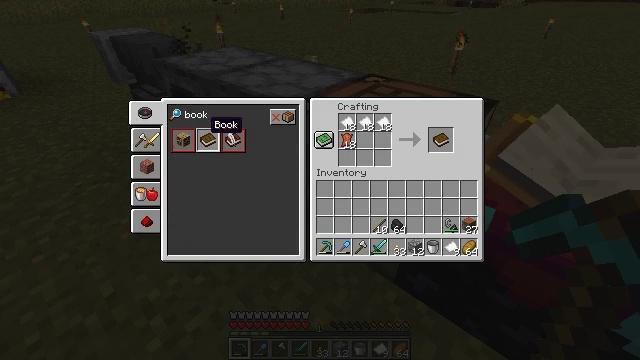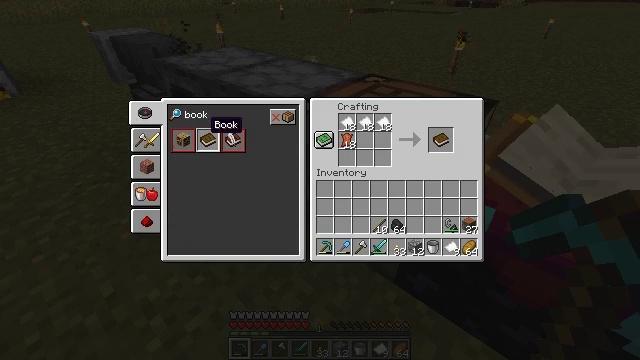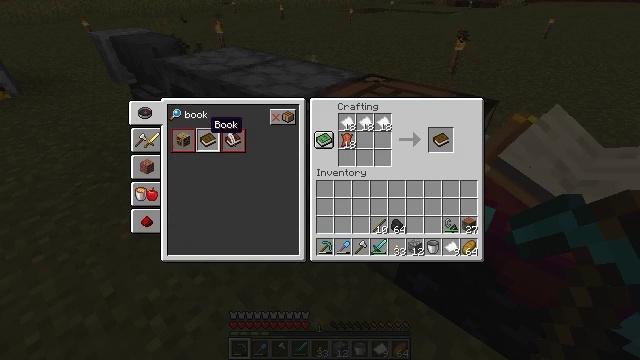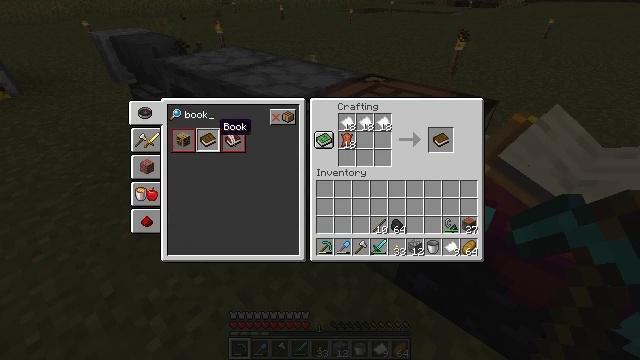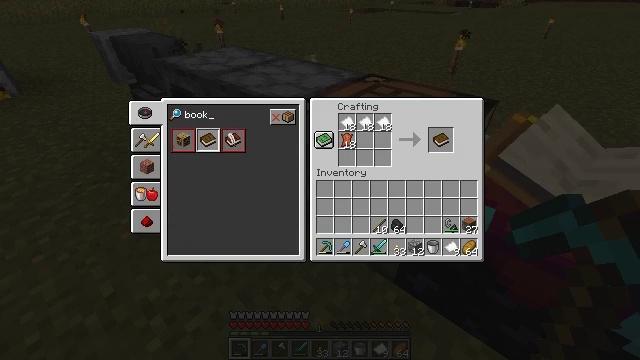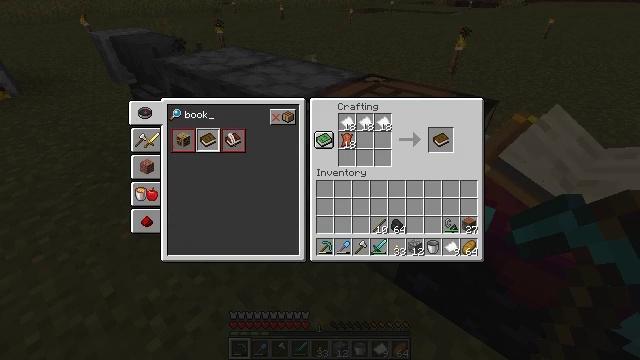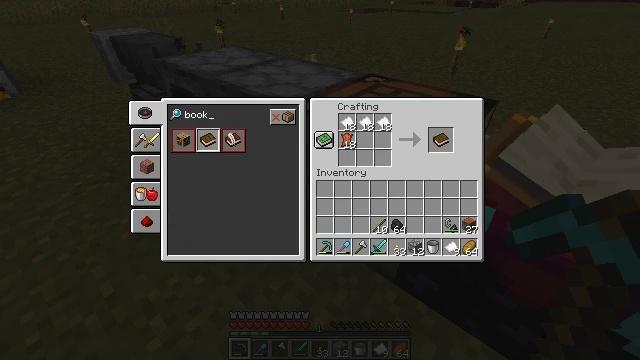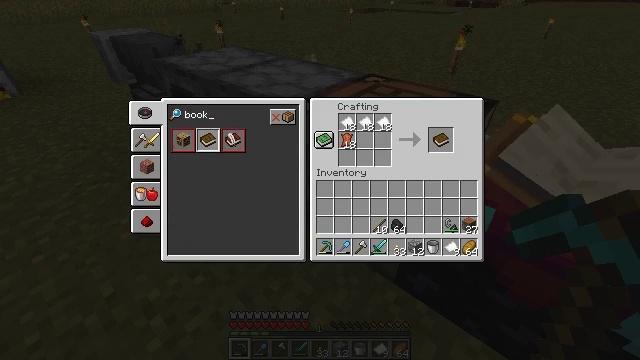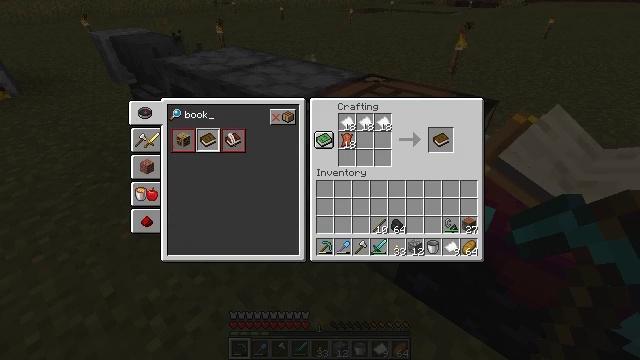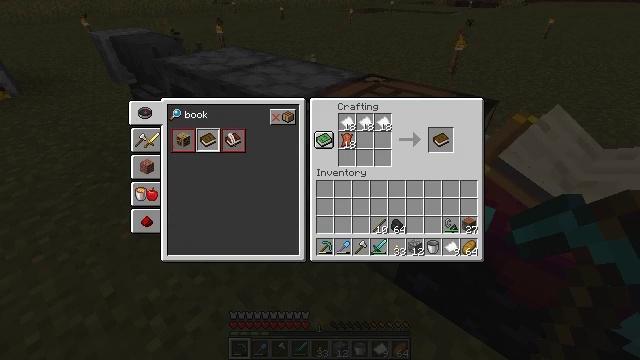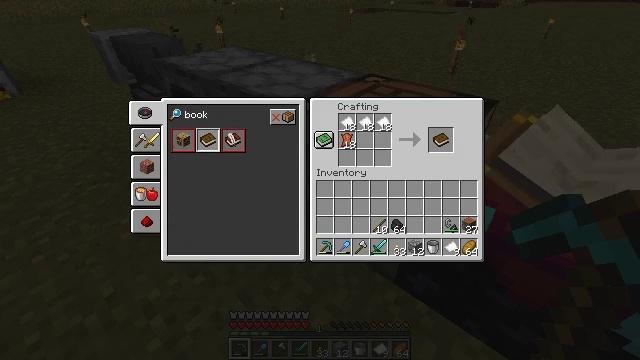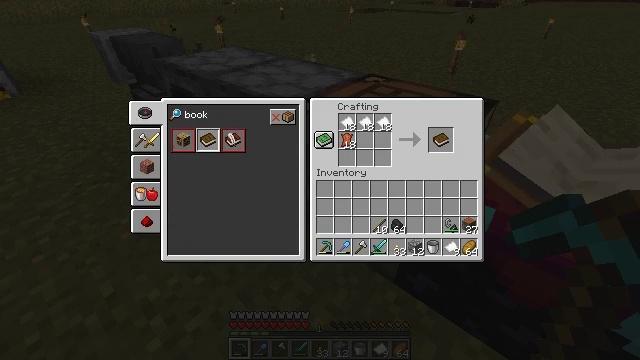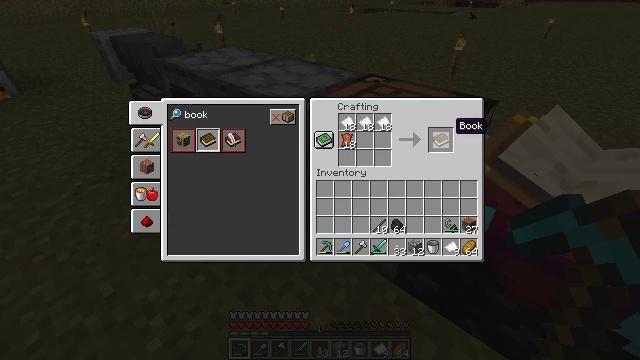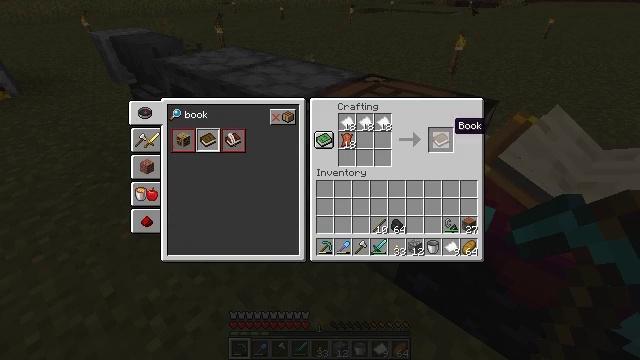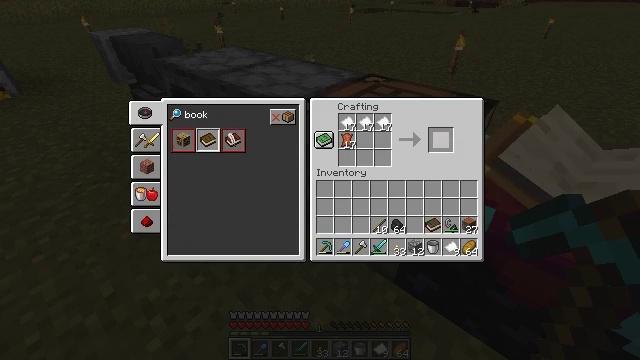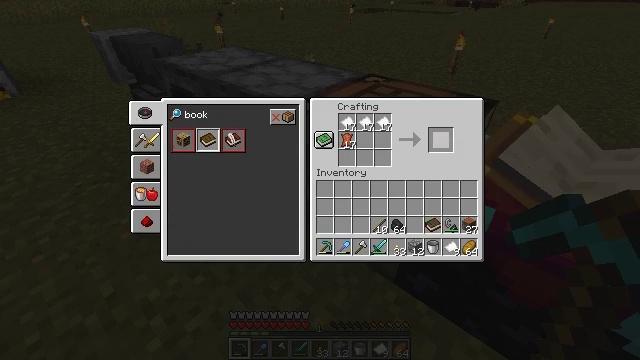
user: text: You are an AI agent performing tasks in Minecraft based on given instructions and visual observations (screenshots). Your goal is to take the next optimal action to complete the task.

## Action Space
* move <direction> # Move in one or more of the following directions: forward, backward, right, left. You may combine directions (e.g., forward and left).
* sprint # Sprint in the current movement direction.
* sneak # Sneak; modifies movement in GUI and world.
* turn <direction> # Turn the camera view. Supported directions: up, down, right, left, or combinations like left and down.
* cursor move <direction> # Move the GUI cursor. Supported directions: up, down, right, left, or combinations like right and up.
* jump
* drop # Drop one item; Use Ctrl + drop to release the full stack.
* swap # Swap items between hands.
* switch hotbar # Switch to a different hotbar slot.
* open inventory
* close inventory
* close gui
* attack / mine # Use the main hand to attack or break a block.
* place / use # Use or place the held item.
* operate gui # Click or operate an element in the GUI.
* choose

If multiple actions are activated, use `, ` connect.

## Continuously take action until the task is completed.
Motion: motion action
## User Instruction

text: Craft a book.
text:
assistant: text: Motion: sneak
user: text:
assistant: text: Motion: sneak
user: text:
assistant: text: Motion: sneak, cursor move right
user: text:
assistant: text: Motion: sneak, cursor move right
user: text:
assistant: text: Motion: sneak, cursor move right
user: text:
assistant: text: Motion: sneak, cursor move right
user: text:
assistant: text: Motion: sneak, cursor move right
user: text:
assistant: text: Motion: sneak
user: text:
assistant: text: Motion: sneak
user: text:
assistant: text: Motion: sneak
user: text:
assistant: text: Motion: sneak
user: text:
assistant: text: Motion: sneak
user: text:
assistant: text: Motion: sneak
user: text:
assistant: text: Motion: sneak, operate gui
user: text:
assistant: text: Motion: sneak, operate gui
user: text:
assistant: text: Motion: sneak, operate gui
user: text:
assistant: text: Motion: sneak
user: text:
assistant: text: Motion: sneak
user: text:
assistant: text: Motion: sneak